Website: lowes
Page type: order-tracking
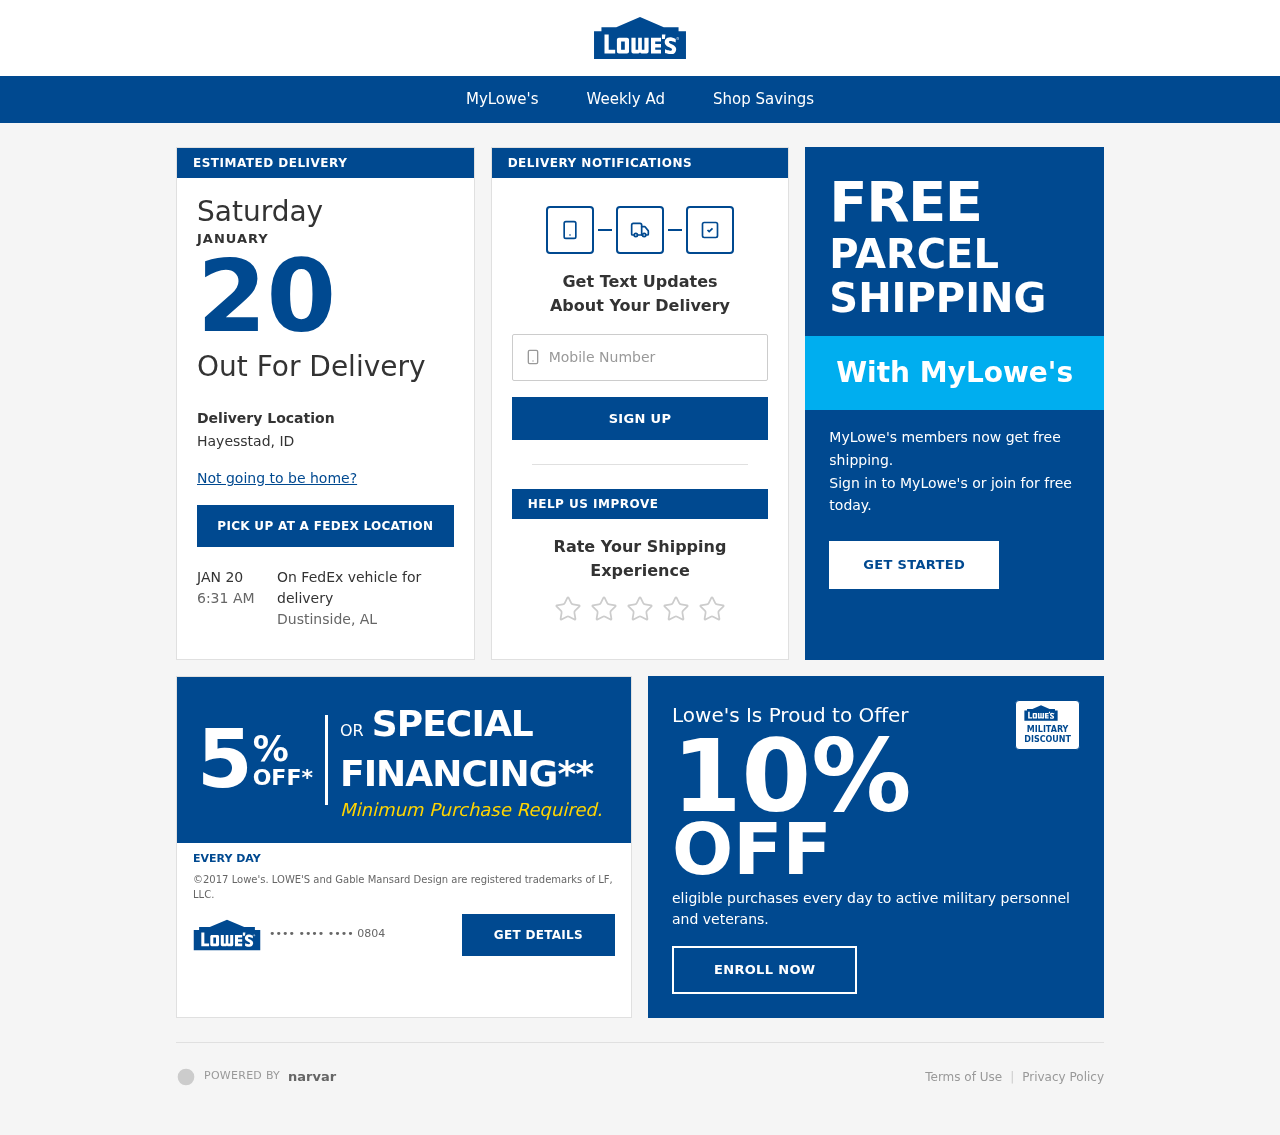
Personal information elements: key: PII_CARD_LAST4
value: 0804
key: PII_PHONE
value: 6028860027
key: PII_CITY_STATE
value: Hayesstad, ID
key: PII_CITY_STATE2
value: Dustinside, AL
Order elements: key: ORDER_DELIVERY_DATE
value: JAN 20
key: ORDER_DELIVERY_DATE
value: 6:31 AM
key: ORDER_DELIVERY_DATE
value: JANUARY
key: ORDER_DELIVERY_DATE
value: Saturday
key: ORDER_DELIVERY_DATE
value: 20